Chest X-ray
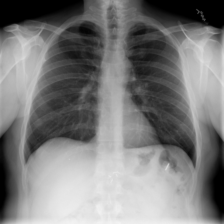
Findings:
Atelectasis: negative
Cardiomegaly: negative
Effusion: negative
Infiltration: negative
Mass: negative
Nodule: positive
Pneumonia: negative
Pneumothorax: negative
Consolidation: negative
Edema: negative
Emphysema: negative
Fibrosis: negative
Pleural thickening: negative
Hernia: negative